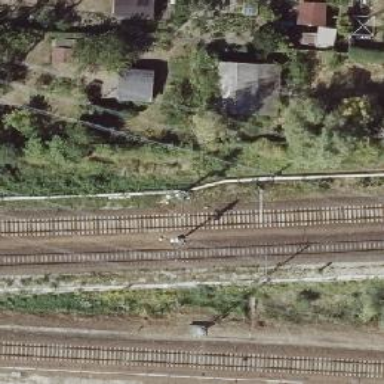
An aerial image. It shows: Railway signal.